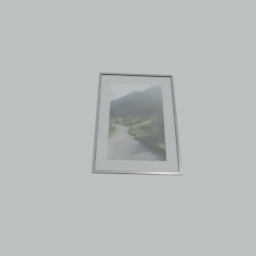
Label: decoration